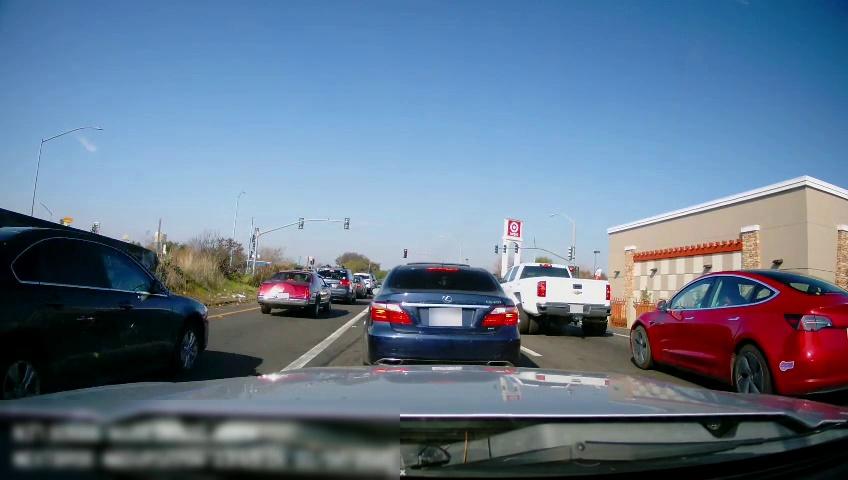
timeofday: Day
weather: Sunny
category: Drivable Space
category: Vehicles | SUV
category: Vehicles | Car
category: Vehicles | SUV
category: Vehicles | Car
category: Vehicles | Car
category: Vehicles | Truck
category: Vehicles | Car
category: Vehicles | Car
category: Lanes | Alternate Lane
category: Lanes | Current Lane
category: Lanes | Current Lane
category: Lanes | Alternate Lane
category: Traffic | Lights
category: Traffic | Lights
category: Traffic | Lights
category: Traffic | Lights
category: Traffic | Lights
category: Traffic | Lights
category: Traffic | Lights